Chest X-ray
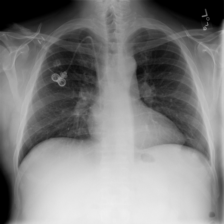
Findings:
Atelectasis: negative
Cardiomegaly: negative
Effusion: negative
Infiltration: negative
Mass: negative
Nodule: negative
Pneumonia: negative
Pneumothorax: negative
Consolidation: negative
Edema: negative
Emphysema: negative
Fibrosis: negative
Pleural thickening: negative
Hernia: negative